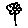
Label: flower